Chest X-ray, AP view. Patient: 66 years old, sex F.
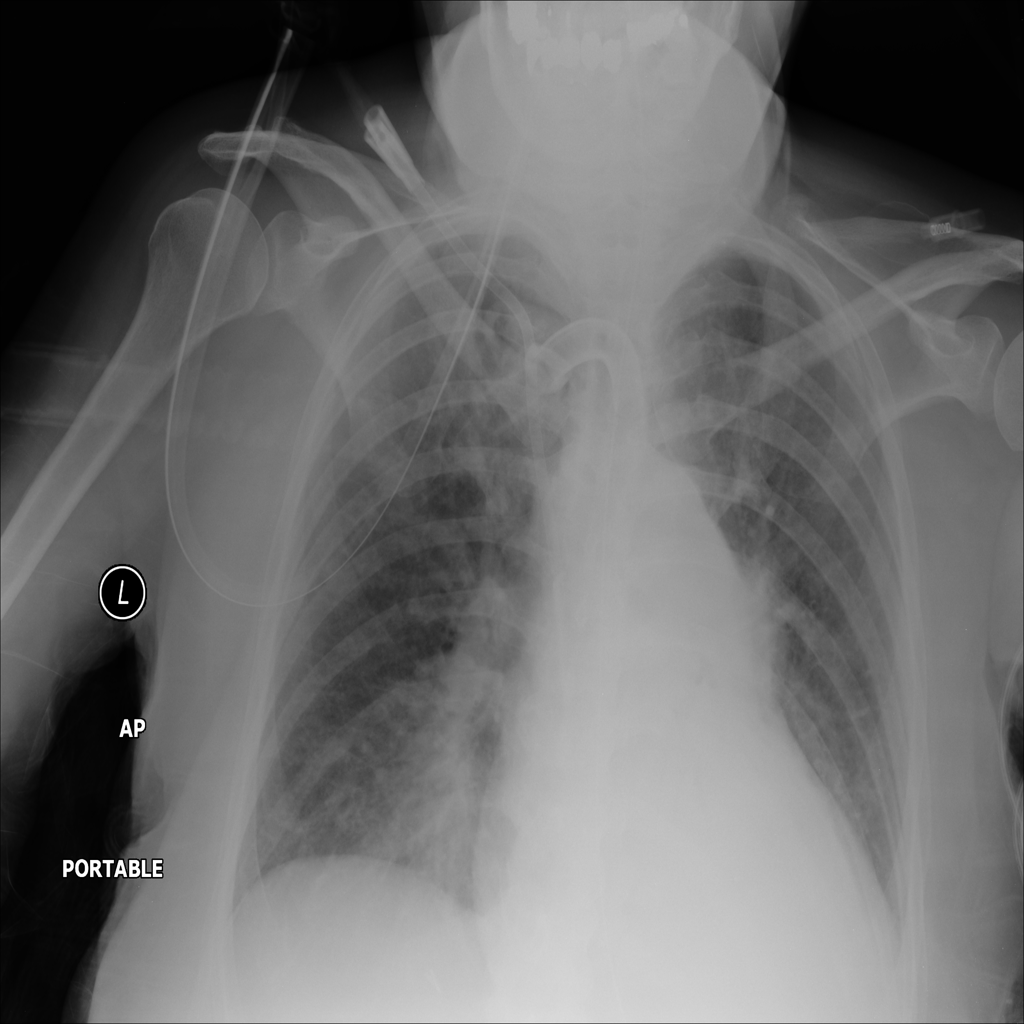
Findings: No Finding